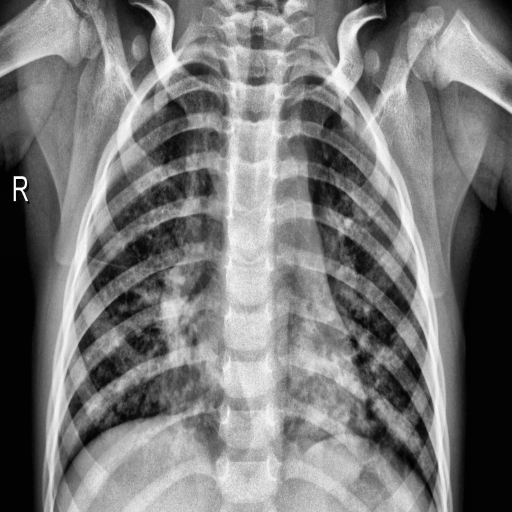
Finding: PNEUMONIA